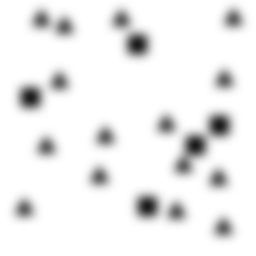
Squares: 5
Triangles: 15
Stars: 0
Total shapes: 20